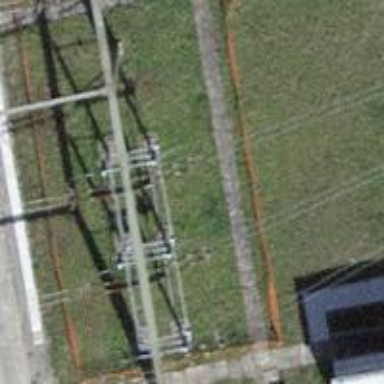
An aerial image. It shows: Insulator used in power equipment.